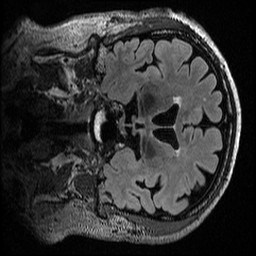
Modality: T2w
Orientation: coronal
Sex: male
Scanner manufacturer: ge
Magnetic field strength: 3 T
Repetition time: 6 s
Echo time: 0.1287 s